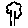
Label: tree